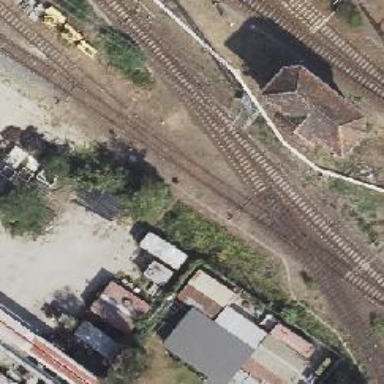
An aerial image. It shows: Railway yard in service.